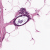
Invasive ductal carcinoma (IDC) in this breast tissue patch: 0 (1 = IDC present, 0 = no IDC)